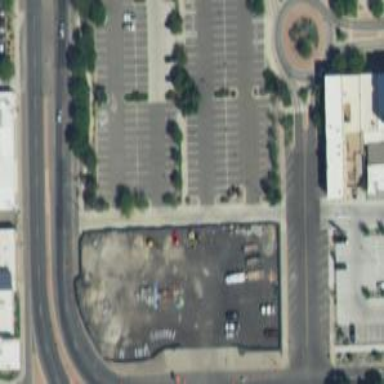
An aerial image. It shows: Parking space.